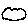
Label: cloud